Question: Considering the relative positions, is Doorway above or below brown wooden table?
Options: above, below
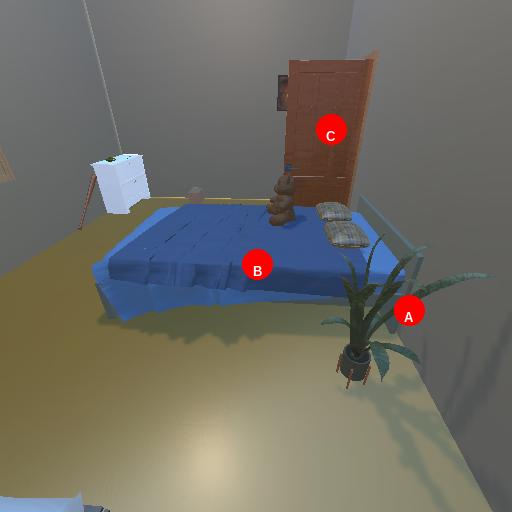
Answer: above